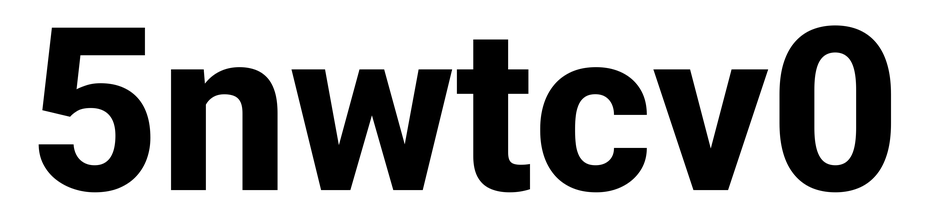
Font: Roboto_ExtraBold